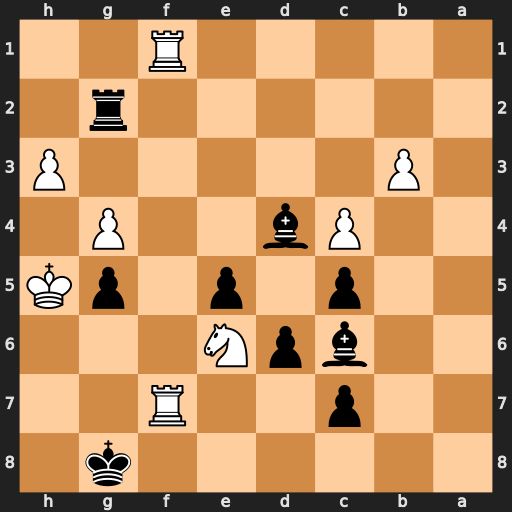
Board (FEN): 6k1/2p2R2/2bpN3/2p1p1pK/2Pb2P1/1P5P/6r1/5R2
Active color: b
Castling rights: -
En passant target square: -
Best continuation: Be8 Kg6 Rf2 Rxf2 Bxf2